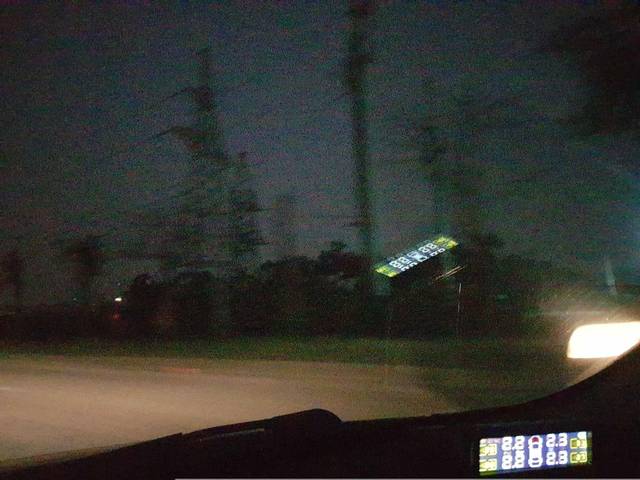
Region: Vietnam
Coordinates: 20.968, 105.804